Question: I am trying to swipe delete on ListView Item
onFling(MotionEvent e1, MotionEvent e2, float velocityX, float velocityY), iam getting null at MotionEvent e1 on swinping
Please help me, thnks in advance
'''
@Override
public boolean onFling(MotionEvent e1, MotionEvent e2, float velocityX,
float velocityY) {
Log.e(THIS_FILE, "======onFling "+REL_SWIPE_MAX_OFF_PATH+" , "+e1+" , "+e2);
if (Math.abs(e1.getY() - e2.getY()) > REL_SWIPE_MAX_OFF_PATH)
return false;
if (e1.getX() - e2.getX() > REL_SWIPE_MIN_DISTANCE
&& Math.abs(velocityX) > REL_SWIPE_THRESHOLD_VELOCITY) {
int pos = getListView()
.pointToPosition((int) e1.getX(), (int) e2.getY());
if (pos >= 0 && temp_position == pos)
getSwipeItem(false, pos);
} else if (e2.getX() - e1.getX() > REL_SWIPE_MIN_DISTANCE
&& Math.abs(velocityX) > REL_SWIPE_THRESHOLD_VELOCITY) {
int pos = getListView()
.pointToPosition((int) e1.getX(), (int) e2.getY());
if (pos >= 0 && temp_position == pos)
getSwipeItem(true, pos);
}
return false;
}
'''
Here is my log
'''
09-05 14:41:45.086: E/DialerFragment(31827): ======onFling 333 , null , MotionEvent { action=ACTION_UP, id[0]=0, x[0]=390.39392, y[0]=154.0, toolType[0]=TOOL_TYPE_FINGER, buttonState=0, metaState=0, flags=0x0, edgeFlags=0x0, pointerCount=1, historySize=0, eventTime=197101507, downTime=197101342, deviceId=2, source=0x1002 }
09-05 14:41:45.086: E/InputEventReceiver(31827): Exception dispatching input event.
09-05 14:41:45.086: E/MessageQueue-JNI(31827): Exception in MessageQueue callback: handleReceiveCallback
09-05 14:41:45.116: E/MessageQueue-JNI(31827): java.lang.NullPointerException
09-05 14:41:45.116: E/MessageQueue-JNI(31827): at net.telivo.fiestacancun.ui.tablet.DialerFragment$MyGestureDetector.onFling(DialerFragment.java: 1660)
09-05 14:41:45.116: E/MessageQueue-JNI(31827): at android.view.GestureDetector.onTouchEvent(GestureDetector.java:609)
09-05 14:41:45.116: E/MessageQueue-JNI(31827): at net.telivo.fiestacancun.ui.tablet.DialerFragment$12.onTouch(DialerFragment.java:967)
09-05 14:41:45.116: E/MessageQueue-JNI(31827): at android.view.View.dispatchTouchEvent(View.java:7379)
09-05 14:41:45.116: E/MessageQueue-JNI(31827): at android.view.ViewGroup.dispatchTransformedTouchEvent(ViewGroup.java:2203)
09-05 14:41:45.116: E/MessageQueue-JNI(31827): at android.view.ViewGroup.dispatchTouchEvent(ViewGroup.java:1938)
09-05 14:41:45.116: E/MessageQueue-JNI(31827): at android.view.ViewGroup.dispatchTransformedTouchEvent(ViewGroup.java:2209)
09-05 14:41:45.116: E/MessageQueue-JNI(31827): at android.view.ViewGroup.dispatchTouchEvent(ViewGroup.java:1952)
09-05 14:41:45.116: E/MessageQueue-JNI(31827): at android.view.ViewGroup.dispatchTransformedTouchEvent(ViewGroup.java:2209)
09-05 14:41:45.116: E/MessageQueue-JNI(31827): at android.view.ViewGroup.dispatchTouchEvent(ViewGroup.java:1952)
09-05 14:41:45.116: E/MessageQueue-JNI(31827): at android.view.ViewGroup.dispatchTransformedTouchEvent(ViewGroup.java:2209)
09-05 14:41:45.116: E/MessageQueue-JNI(31827): at android.view.ViewGroup.dispatchTouchEvent(ViewGroup.java:1952)
09-05 14:41:45.116: E/MessageQueue-JNI(31827): at android.view.ViewGroup.dispatchTransformedTouchEvent(ViewGroup.java:2209)
09-05 14:41:45.116: E/MessageQueue-JNI(31827): at android.view.ViewGroup.dispatchTouchEvent(ViewGroup.java:1952)
09-05 14:41:45.116: E/MessageQueue-JNI(31827): at android.view.ViewGroup.dispatchTransformedTouchEvent(ViewGroup.java:2209)
09-05 14:41:45.116: E/MessageQueue-JNI(31827): at android.view.ViewGroup.dispatchTouchEvent(ViewGroup.java:1952)
09-05 14:41:45.116: E/MessageQueue-JNI(31827): at android.view.ViewGroup.dispatchTransformedTouchEvent(ViewGroup.java:2209)
09-05 14:41:45.116: E/MessageQueue-JNI(31827): at android.view.ViewGroup.dispatchTouchEvent(ViewGroup.java:1952)
09-05 14:41:45.116: E/MessageQueue-JNI(31827): at android.view.ViewGroup.dispatchTransformedTouchEvent(ViewGroup.java:2209)
09-05 14:41:45.116: E/MessageQueue-JNI(31827): at android.view.ViewGroup.dispatchTouchEvent(ViewGroup.java:1952)
09-05 14:41:45.116: E/MessageQueue-JNI(31827): at android.view.ViewGroup.dispatchTransformedTouchEvent(ViewGroup.java:2209)
09-05 14:41:45.116: E/MessageQueue-JNI(31827): at android.view.ViewGroup.dispatchTouchEvent(ViewGroup.java:1952)
09-05 14:41:45.116: E/MessageQueue-JNI(31827): at android.view.ViewGroup.dispatchTransformedTouchEvent(ViewGroup.java:2209)
09-05 14:41:45.116: E/MessageQueue-JNI(31827): at android.view.ViewGroup.dispatchTouchEvent(ViewGroup.java:1952)
09-05 14:41:45.116: E/MessageQueue-JNI(31827): at android.view.ViewGroup.dispatchTransformedTouchEvent(ViewGroup.java:2209)
09-05 14:41:45.116: E/MessageQueue-JNI(31827): at android.view.ViewGroup.dispatchTouchEvent(ViewGroup.java:1952)
09-05 14:41:45.116: E/MessageQueue-JNI(31827): at android.view.ViewGroup.dispatchTransformedTouchEvent(ViewGroup.java:2209)
09-05 14:41:45.116: E/MessageQueue-JNI(31827): at android.view.ViewGroup.dispatchTouchEvent(ViewGroup.java:1952)
09-05 14:41:45.116: E/MessageQueue-JNI(31827): at com.android.internal.policy.impl.PhoneWindow$DecorView.superDispatchTouchEvent(PhoneWindow.java:1966)
09-05 14:41:45.116: E/MessageQueue-JNI(31827): at com.android.internal.policy.impl.PhoneWindow.superDispatchTouchEvent(PhoneWindow.java:1418)
09-05 14:41:45.116: E/MessageQueue-JNI(31827): at android.app.Activity.dispatchTouchEvent(Activity.java:2424)
09-05 14:41:45.116: E/MessageQueue-JNI(31827): at com.android.internal.policy.impl.PhoneWindow$DecorView.dispatchTouchEvent(PhoneWindow.java:1914)
09-05 14:41:45.116: E/MessageQueue-JNI(31827): at android.view.View.dispatchPointerEvent(View.java:7564)
09-05 14:41:45.116: E/MessageQueue-JNI(31827): at android.view.ViewRootImpl$ViewPostImeInputStage.processPointerEvent(ViewRootImpl.java:3883)
09-05 14:41:45.116: E/MessageQueue-JNI(31827): at android.view.ViewRootImpl$ViewPostImeInputStage.onProcess(ViewRootImpl.java:3778)
09-05 14:41:45.116: E/MessageQueue-JNI(31827): at android.view.ViewRootImpl$InputStage.deliver(ViewRootImpl.java:3379)
09-05 14:41:45.116: E/MessageQueue-JNI(31827): at android.view.ViewRootImpl$InputStage.onDeliverToNext(ViewRootImpl.java:3429)
09-05 14:41:45.116: E/MessageQueue-JNI(31827): at android.view.ViewRootImpl$InputStage.forward(ViewRootImpl.java:3398)
09-05 14:41:45.116: E/MessageQueue-JNI(31827): at android.view.ViewRootImpl$AsyncInputStage.forward(ViewRootImpl.java:3483)
09-05 14:41:45.116: E/MessageQueue-JNI(31827): at android.view.ViewRootImpl$InputStage.apply(ViewRootImpl.java:3406)
09-05 14:41:45.116: E/MessageQueue-JNI(31827): at android.view.ViewRootImpl$AsyncInputStage.apply(ViewRootImpl.java:3540)
09-05 14:41:45.116: E/MessageQueue-JNI(31827): at android.view.ViewRootImpl$InputStage.deliver(ViewRootImpl.java:3379)
09-05 14:41:45.116: E/MessageQueue-JNI(31827): at android.view.ViewRootImpl$InputStage.onDeliverToNext(ViewRootImpl.java:3429)
09-05 14:41:45.116: E/MessageQueue-JNI(31827): at android.view.ViewRootImpl$InputStage.forward(ViewRootImpl.java:3398)
09-05 14:41:45.116: E/MessageQueue-JNI(31827): at android.view.ViewRootImpl$InputStage.apply(ViewRootImpl.java:3406)
09-05 14:41:45.116: E/MessageQueue-JNI(31827): at android.view.ViewRootImpl$InputStage.deliver(ViewRootImpl.java:3379)
09-05 14:41:45.116: E/MessageQueue-JNI(31827): at android.view.ViewRootImpl.deliverInputEvent(ViewRootImpl.java:5419)
09-05 14:41:45.116: E/MessageQueue-JNI(31827): at android.view.ViewRootImpl.doProcessInputEvents(ViewRootImpl.java:5399)
09-05 14:41:45.116: E/MessageQueue-JNI(31827): at android.view.ViewRootImpl.enqueueInputEvent(ViewRootImpl.java:5370)
09-05 14:41:45.116: E/MessageQueue-JNI(31827): at android.view.ViewRootImpl$WindowInputEventReceiver.onInputEvent(ViewRootImpl.java:5493)
09-05 14:41:45.116: E/MessageQueue-JNI(31827): at android.view.InputEventReceiver.dispatchInputEvent(InputEventReceiver.java:182)
09-05 14:41:45.116: E/MessageQueue-JNI(31827): at android.os.MessageQueue.nativePollOnce(Native Method)
09-05 14:41:45.116: E/MessageQueue-JNI(31827): at android.os.MessageQueue.next(MessageQueue.java:132)
09-05 14:41:45.116: E/MessageQueue-JNI(31827): at android.os.Looper.l
09-05 14:41:45.116: D/AndroidRuntime(31827): Shutting down VM
09-05 14:41:45.116: W/dalvikvm(31827): threadid=1: thread exiting with uncaught exception (group=0x4184c700)
'''
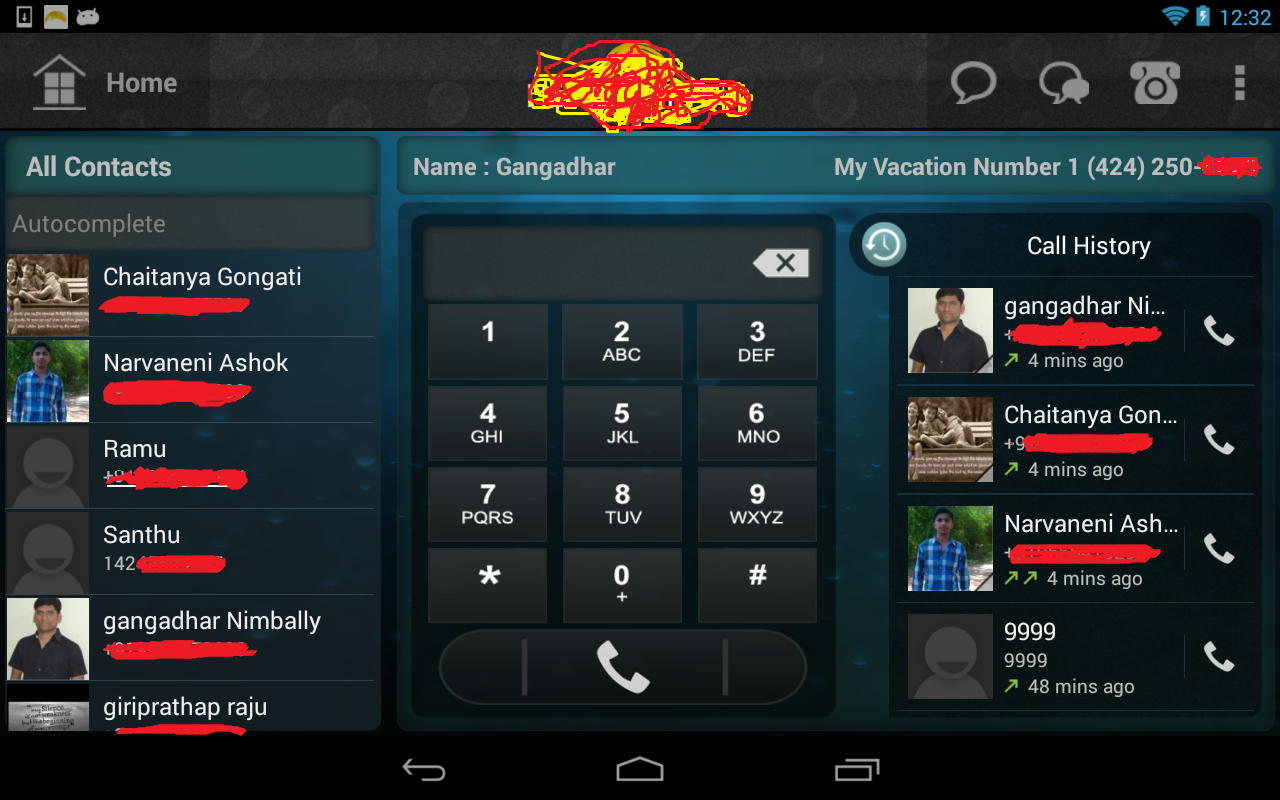
Answer: if you want to use Swipe delete feature, why don't you just use pre made libraries like this <URL>